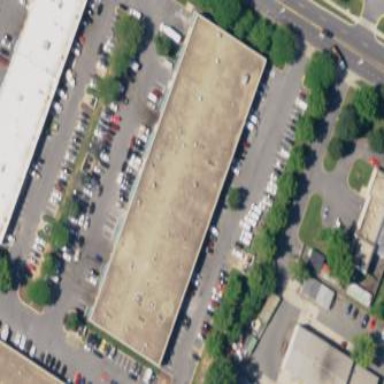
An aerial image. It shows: Commercial building.